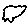
Label: cloud